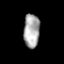
Tissue: prostate
Cell type: NK cells
Senescence score: 0.3342
Nuclear area (px): 532
Mean DAPI intensity: 168.609